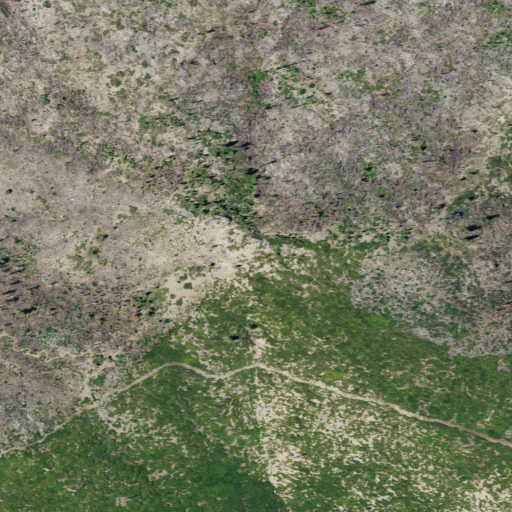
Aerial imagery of mountain in California named Bear Peak containing grassland, shrub, open development, evergreen forest, medium intensity development, high intensity development, and low intensity development